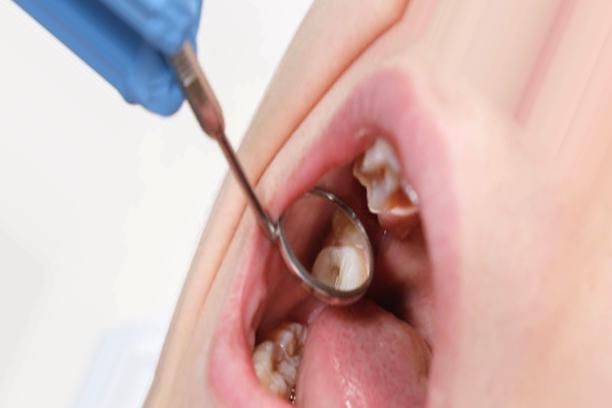
Condition: Caries